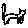
Label: cat